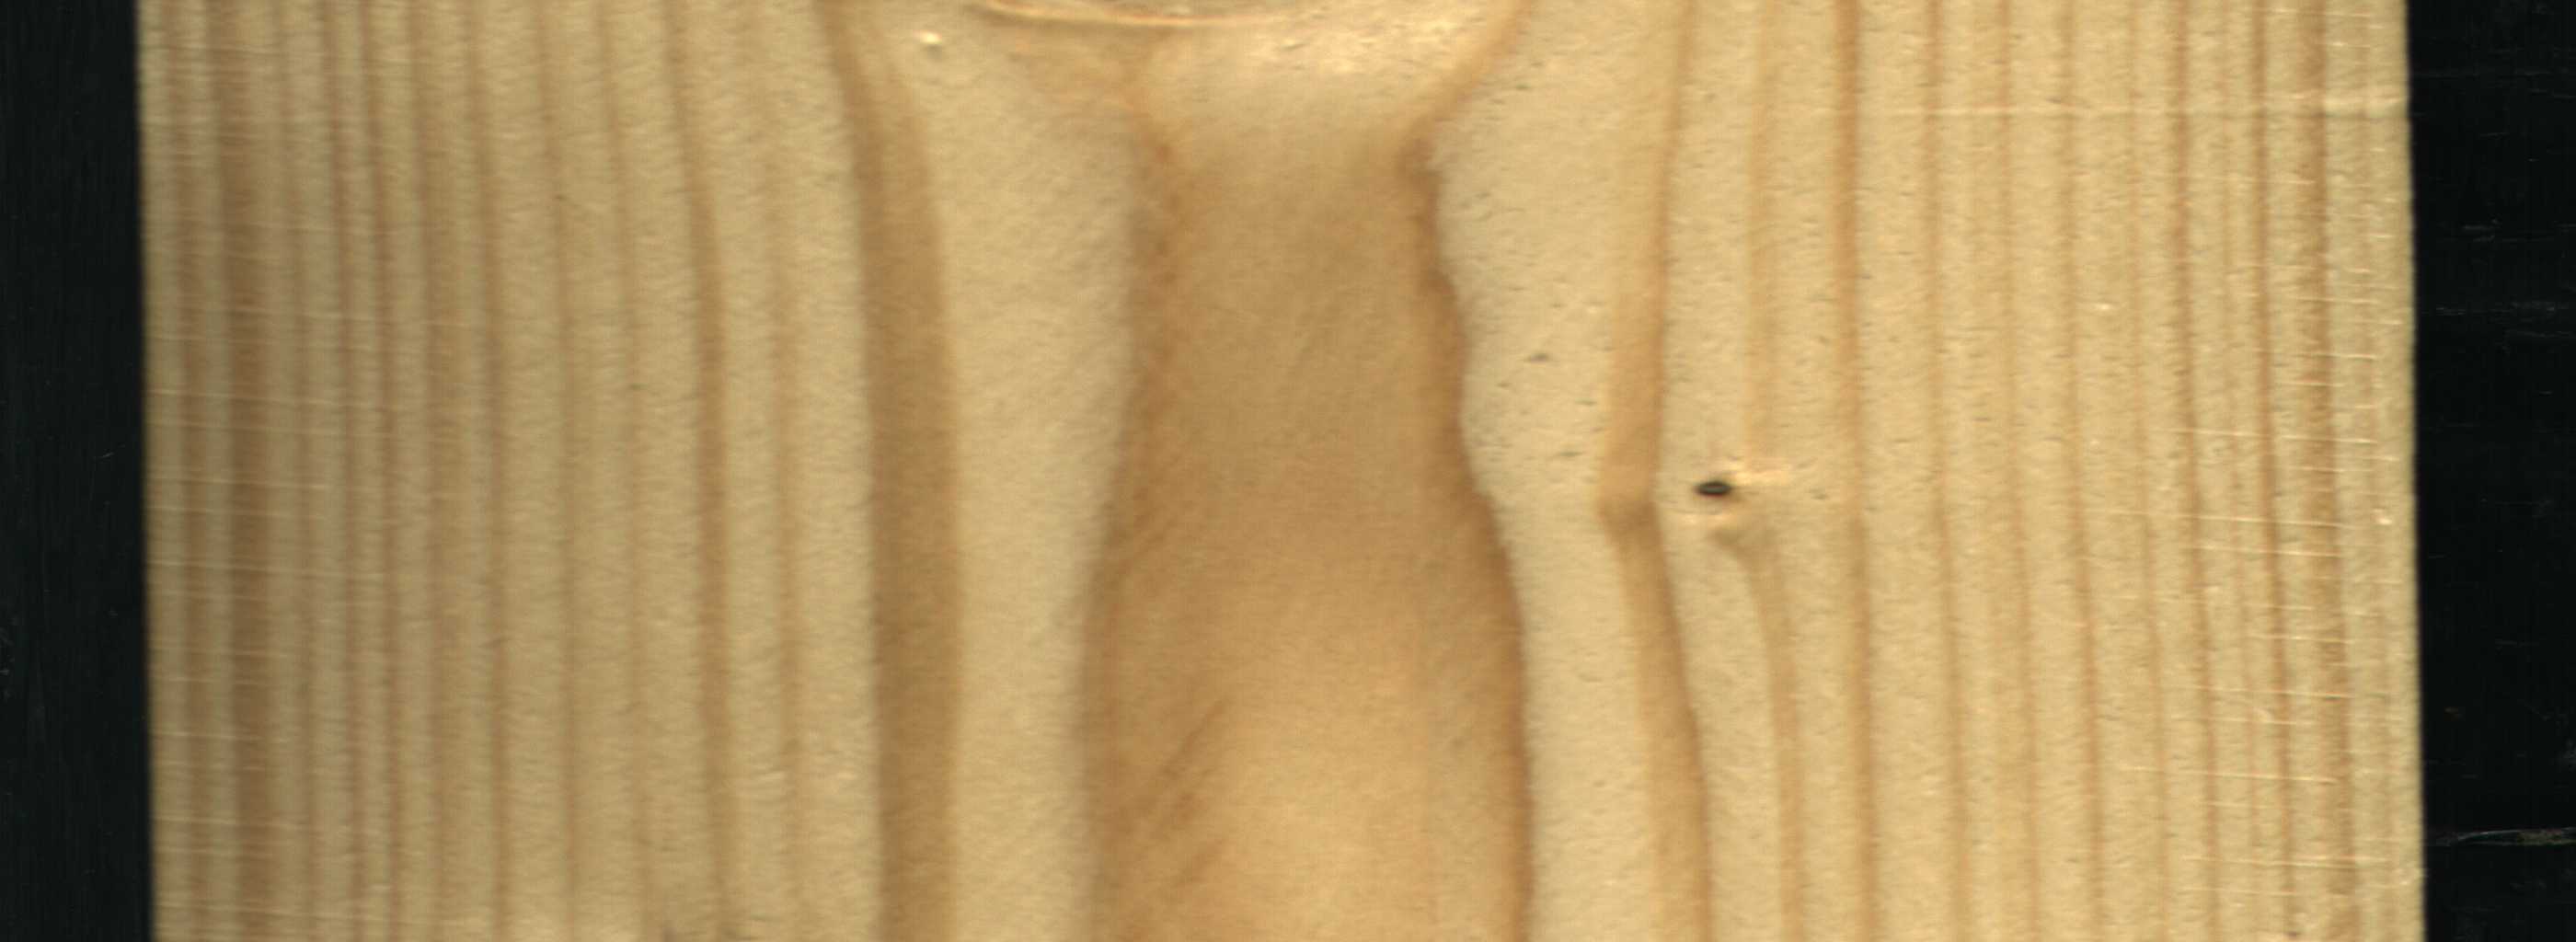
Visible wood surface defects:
Live_Knot